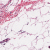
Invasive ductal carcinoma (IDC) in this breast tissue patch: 0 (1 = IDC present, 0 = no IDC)